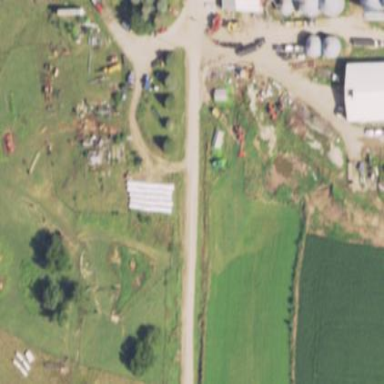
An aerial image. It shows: Farmyard area.